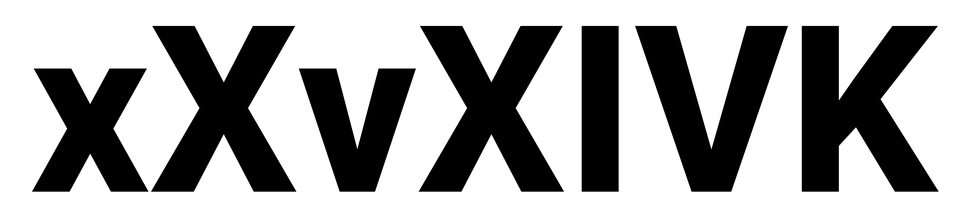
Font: Roboto_ExtraBold